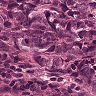
Metastatic tissue present: yes